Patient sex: M
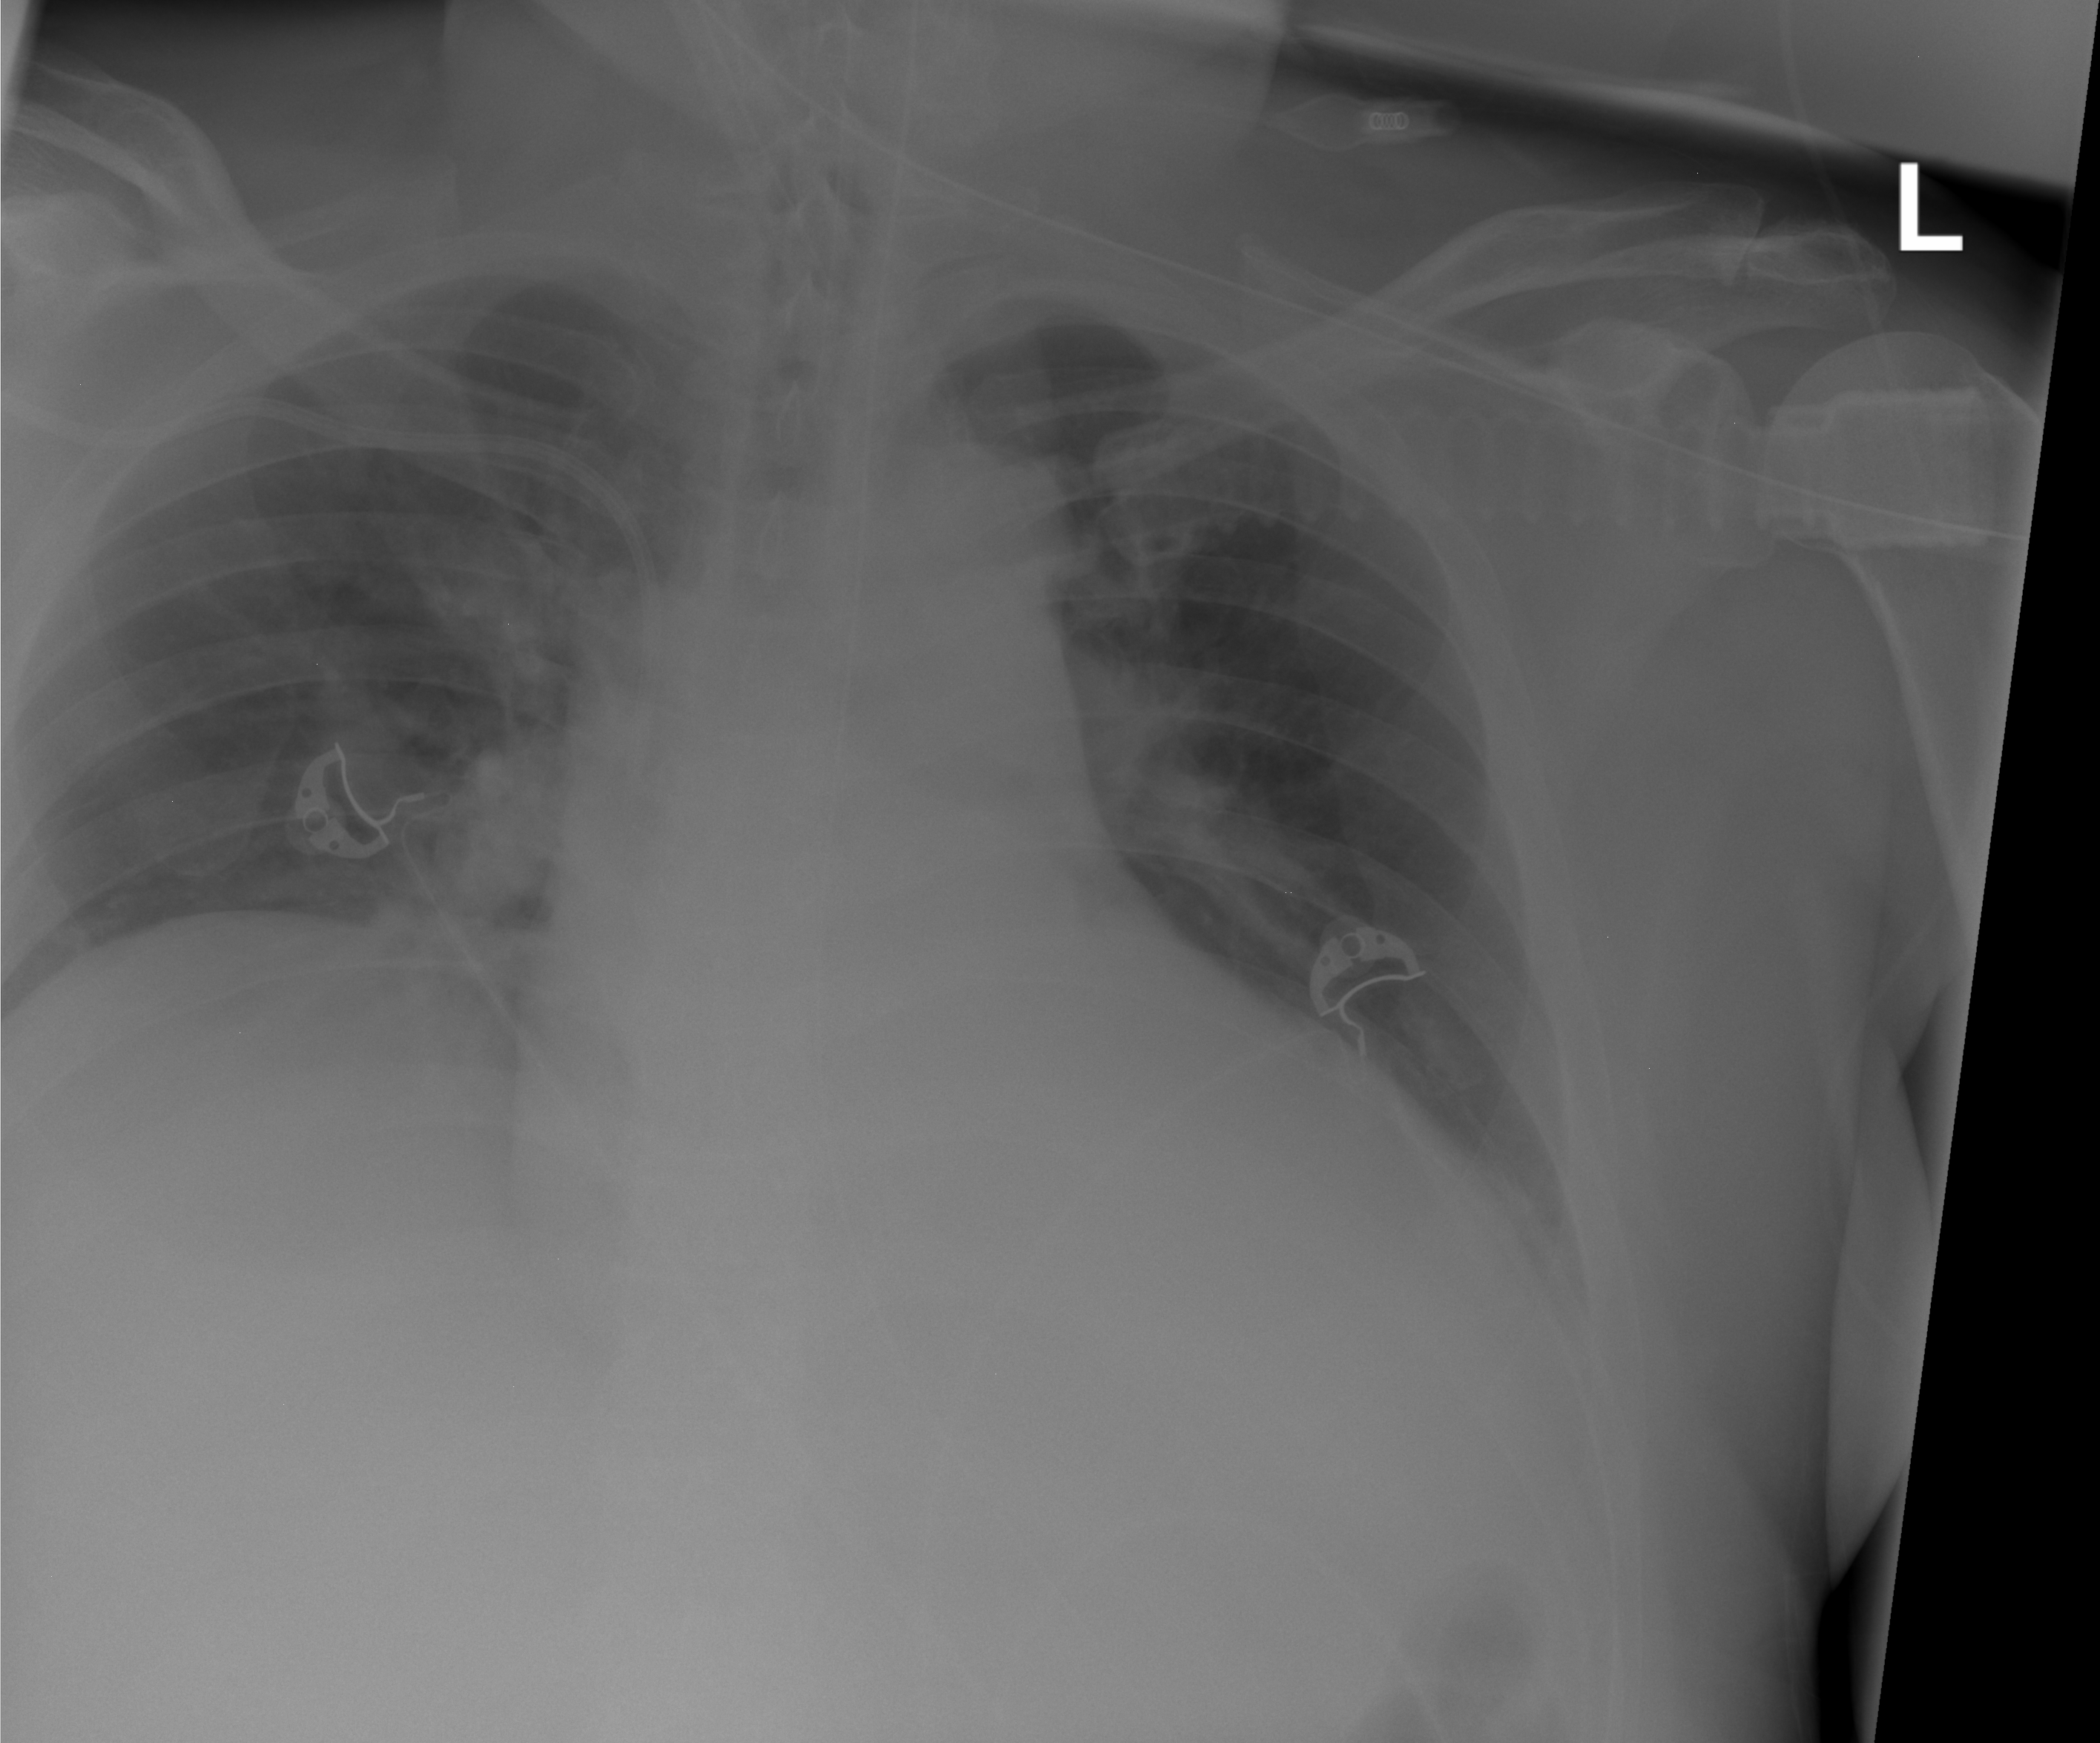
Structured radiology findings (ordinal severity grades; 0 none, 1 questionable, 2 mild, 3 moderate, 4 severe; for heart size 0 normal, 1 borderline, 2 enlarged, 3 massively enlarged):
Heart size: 0
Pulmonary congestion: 0
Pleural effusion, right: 0
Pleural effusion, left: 0
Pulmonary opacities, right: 0
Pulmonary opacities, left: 0
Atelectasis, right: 2
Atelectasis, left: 2